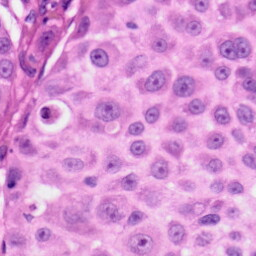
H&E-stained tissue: Skin